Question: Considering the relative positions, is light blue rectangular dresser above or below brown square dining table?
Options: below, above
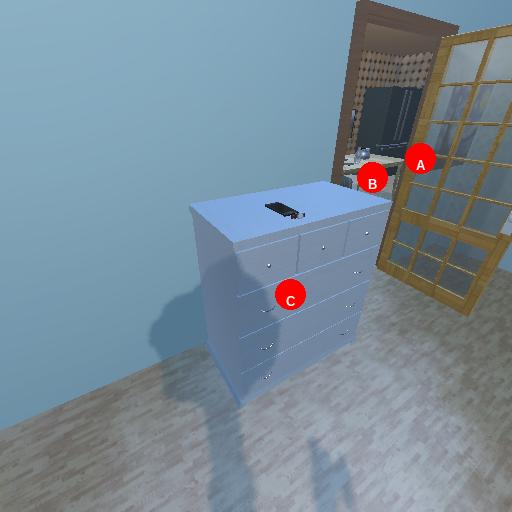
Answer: below